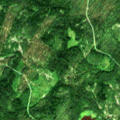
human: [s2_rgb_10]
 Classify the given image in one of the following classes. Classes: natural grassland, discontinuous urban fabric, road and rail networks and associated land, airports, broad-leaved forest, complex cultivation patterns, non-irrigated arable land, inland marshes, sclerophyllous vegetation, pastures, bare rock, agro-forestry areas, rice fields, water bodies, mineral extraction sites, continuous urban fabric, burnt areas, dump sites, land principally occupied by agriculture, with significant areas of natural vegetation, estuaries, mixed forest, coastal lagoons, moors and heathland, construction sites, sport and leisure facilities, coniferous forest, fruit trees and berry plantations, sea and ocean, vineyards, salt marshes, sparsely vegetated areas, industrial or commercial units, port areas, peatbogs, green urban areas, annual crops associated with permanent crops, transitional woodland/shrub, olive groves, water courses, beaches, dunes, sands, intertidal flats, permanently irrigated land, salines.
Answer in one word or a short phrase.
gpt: coniferous forest, mixed forest